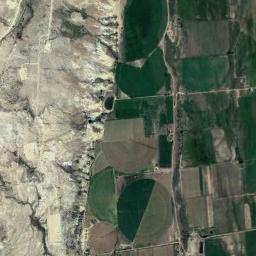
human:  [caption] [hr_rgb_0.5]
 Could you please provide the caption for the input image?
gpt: Several dark green circular or fan-shaped farmlands with different radii and radians are next to the wasteland .

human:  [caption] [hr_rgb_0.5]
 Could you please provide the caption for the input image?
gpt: There is a round field in the lower right corner .

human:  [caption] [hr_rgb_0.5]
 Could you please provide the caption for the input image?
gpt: A few green and tan mixed circular farmland with full, Semi, And large semicircles .

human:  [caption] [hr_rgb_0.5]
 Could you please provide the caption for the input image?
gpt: There are some green circle farmland and square farmland .

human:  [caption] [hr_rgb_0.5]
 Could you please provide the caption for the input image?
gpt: There are some circular farmlands beside a wasteland .